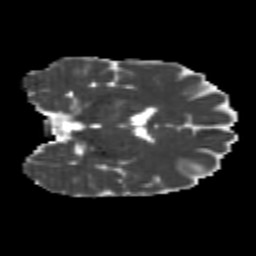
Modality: MD
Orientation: coronal
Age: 25
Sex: female
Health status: healthy
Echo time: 0.074 s